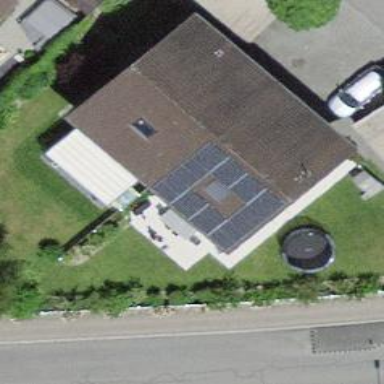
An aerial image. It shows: Solar photovoltaic panel generator.